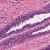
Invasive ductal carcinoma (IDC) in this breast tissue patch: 0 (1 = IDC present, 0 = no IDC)